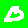
Digit: 0